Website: home-depot
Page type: account-selection
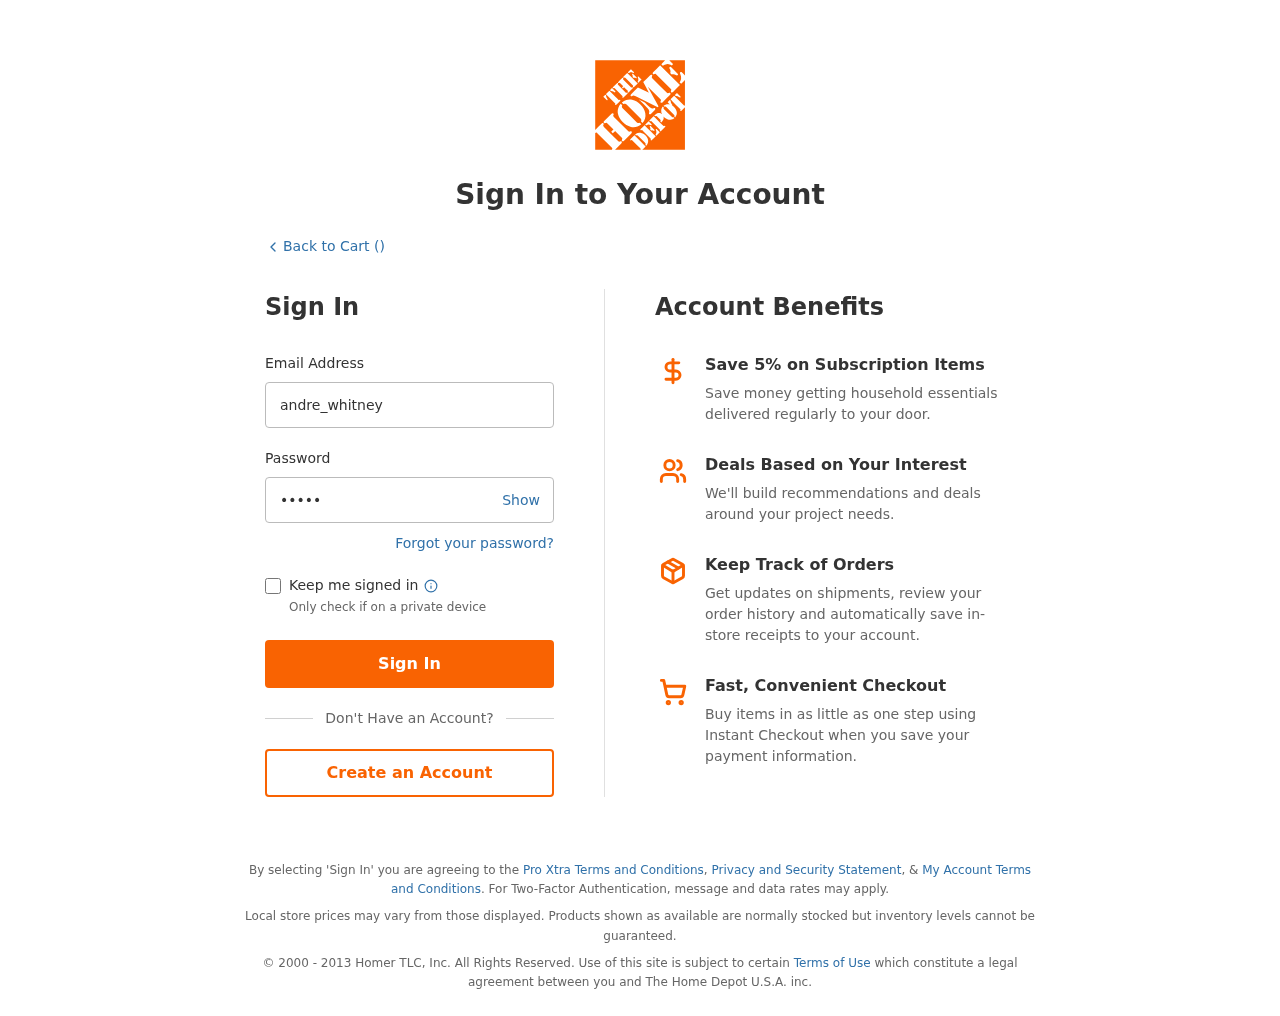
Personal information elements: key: PII_LOGIN_USERNAME
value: andre_whitney